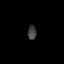
Tissue: prostate
Cell type: Fibroblasts
Senescence score: 0.7381
Nuclear area (px): 120
Mean DAPI intensity: 64.325